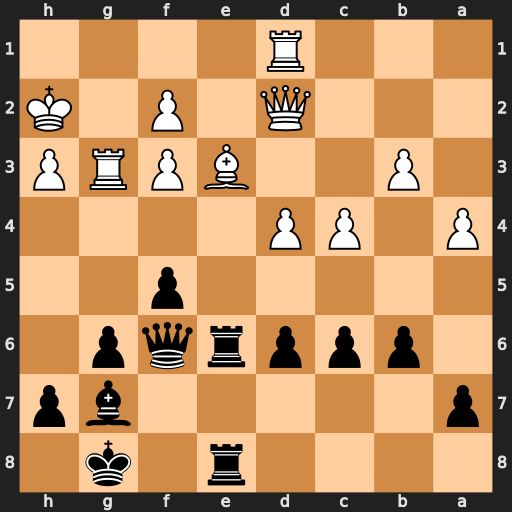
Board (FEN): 4r1k1/p5bp/1ppprqp1/5p2/P1PP4/1P2BPRP/3Q1P1K/3R4
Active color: b
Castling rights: -
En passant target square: -
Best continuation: f4 Bxf4 Re2